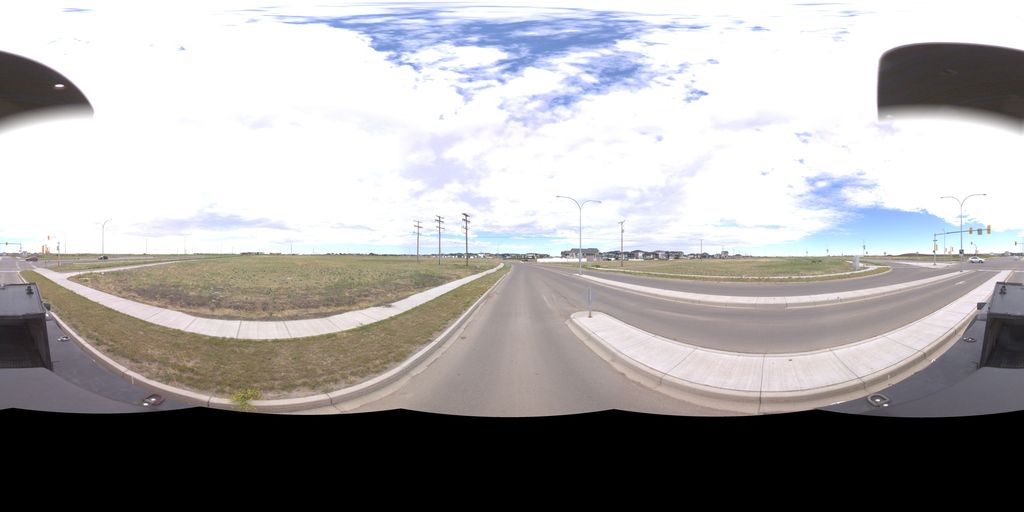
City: saskatoon